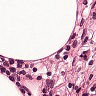
Metastatic tissue present: no